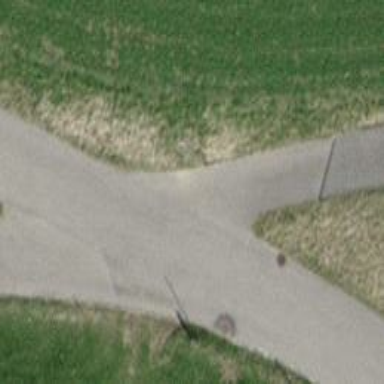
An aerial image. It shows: Paved service road.